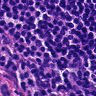
Metastatic tissue present: no